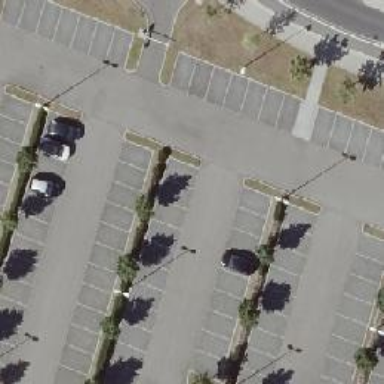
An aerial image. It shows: Parking aisle designated as service road.